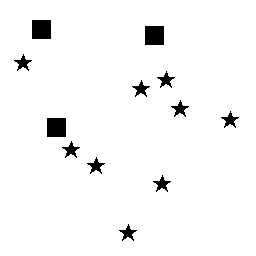
Squares: 3
Triangles: 0
Stars: 9
Total shapes: 12